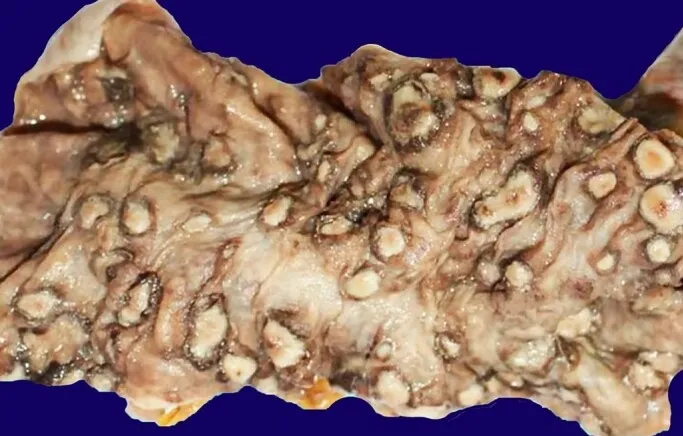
Gross findings of the colon revealing multiple necrotizing lesions with well-defined edges.
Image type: pathology (immunostaining)